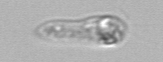
Label: Amoeba